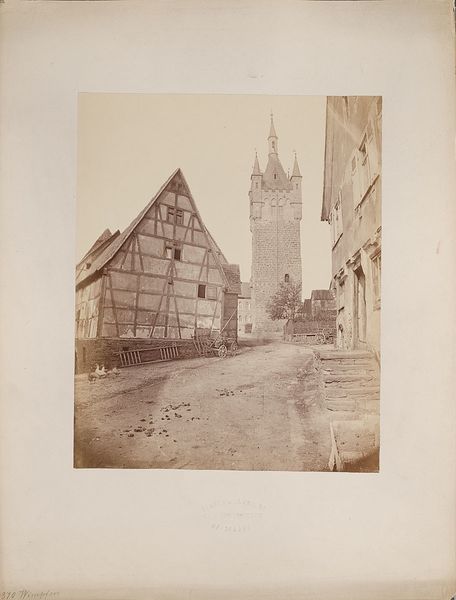
Titel: Blauer Turm in Wimpfen am Berg
Künstler: Georg Maria Eckert
Standort: Hamburg
Institution: Museum für Kunst und Gewerbe Hamburg
Schlagwörter: schloss, tiere, architektur, turm, gans, enten, foto, fotografie, photographie, tierbild, burg, photo, fachwerk, blauer, palais, architekturfotografie, albumin, lichtbild, architekturphotographie, bildwerke, angewandte und bildende kunst, hessische systematik, schwarzweißpositivverfahren, silbersalzverfahren, schwarzweißfotografie, albuminpapier, gänse, hausgans